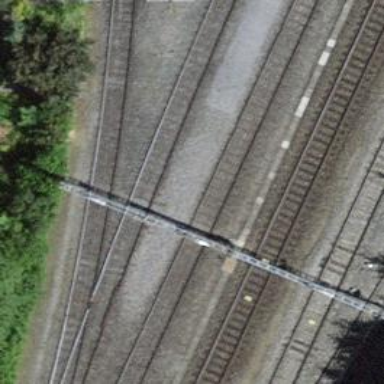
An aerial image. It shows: Single railway track with electrified contact line. It is spur track.